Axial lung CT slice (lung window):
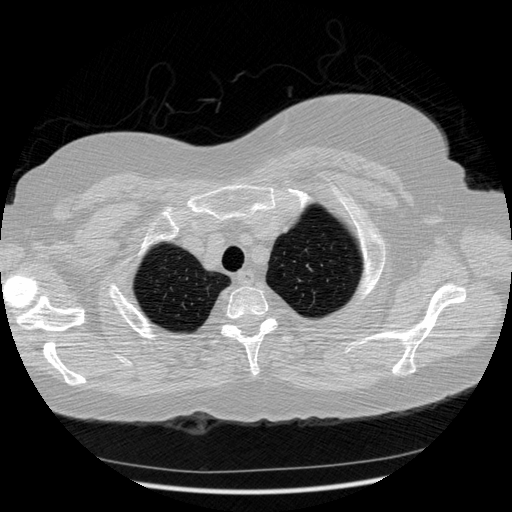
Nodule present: no